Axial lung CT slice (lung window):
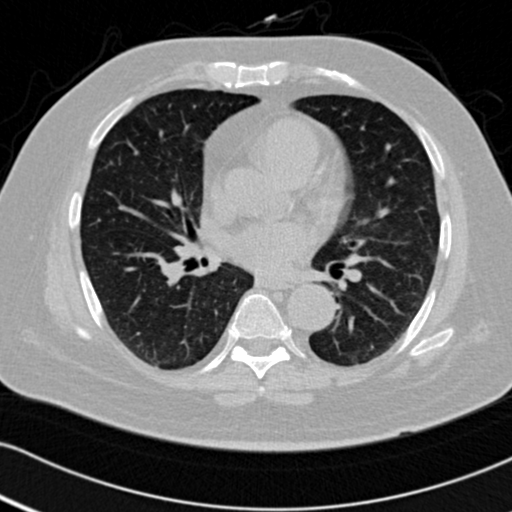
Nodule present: no